Interaction volume radius: 10 \u00c5
Interaction volume height: 20 \u00c5
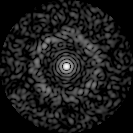
Disorder parameter: 0.8177